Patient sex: F
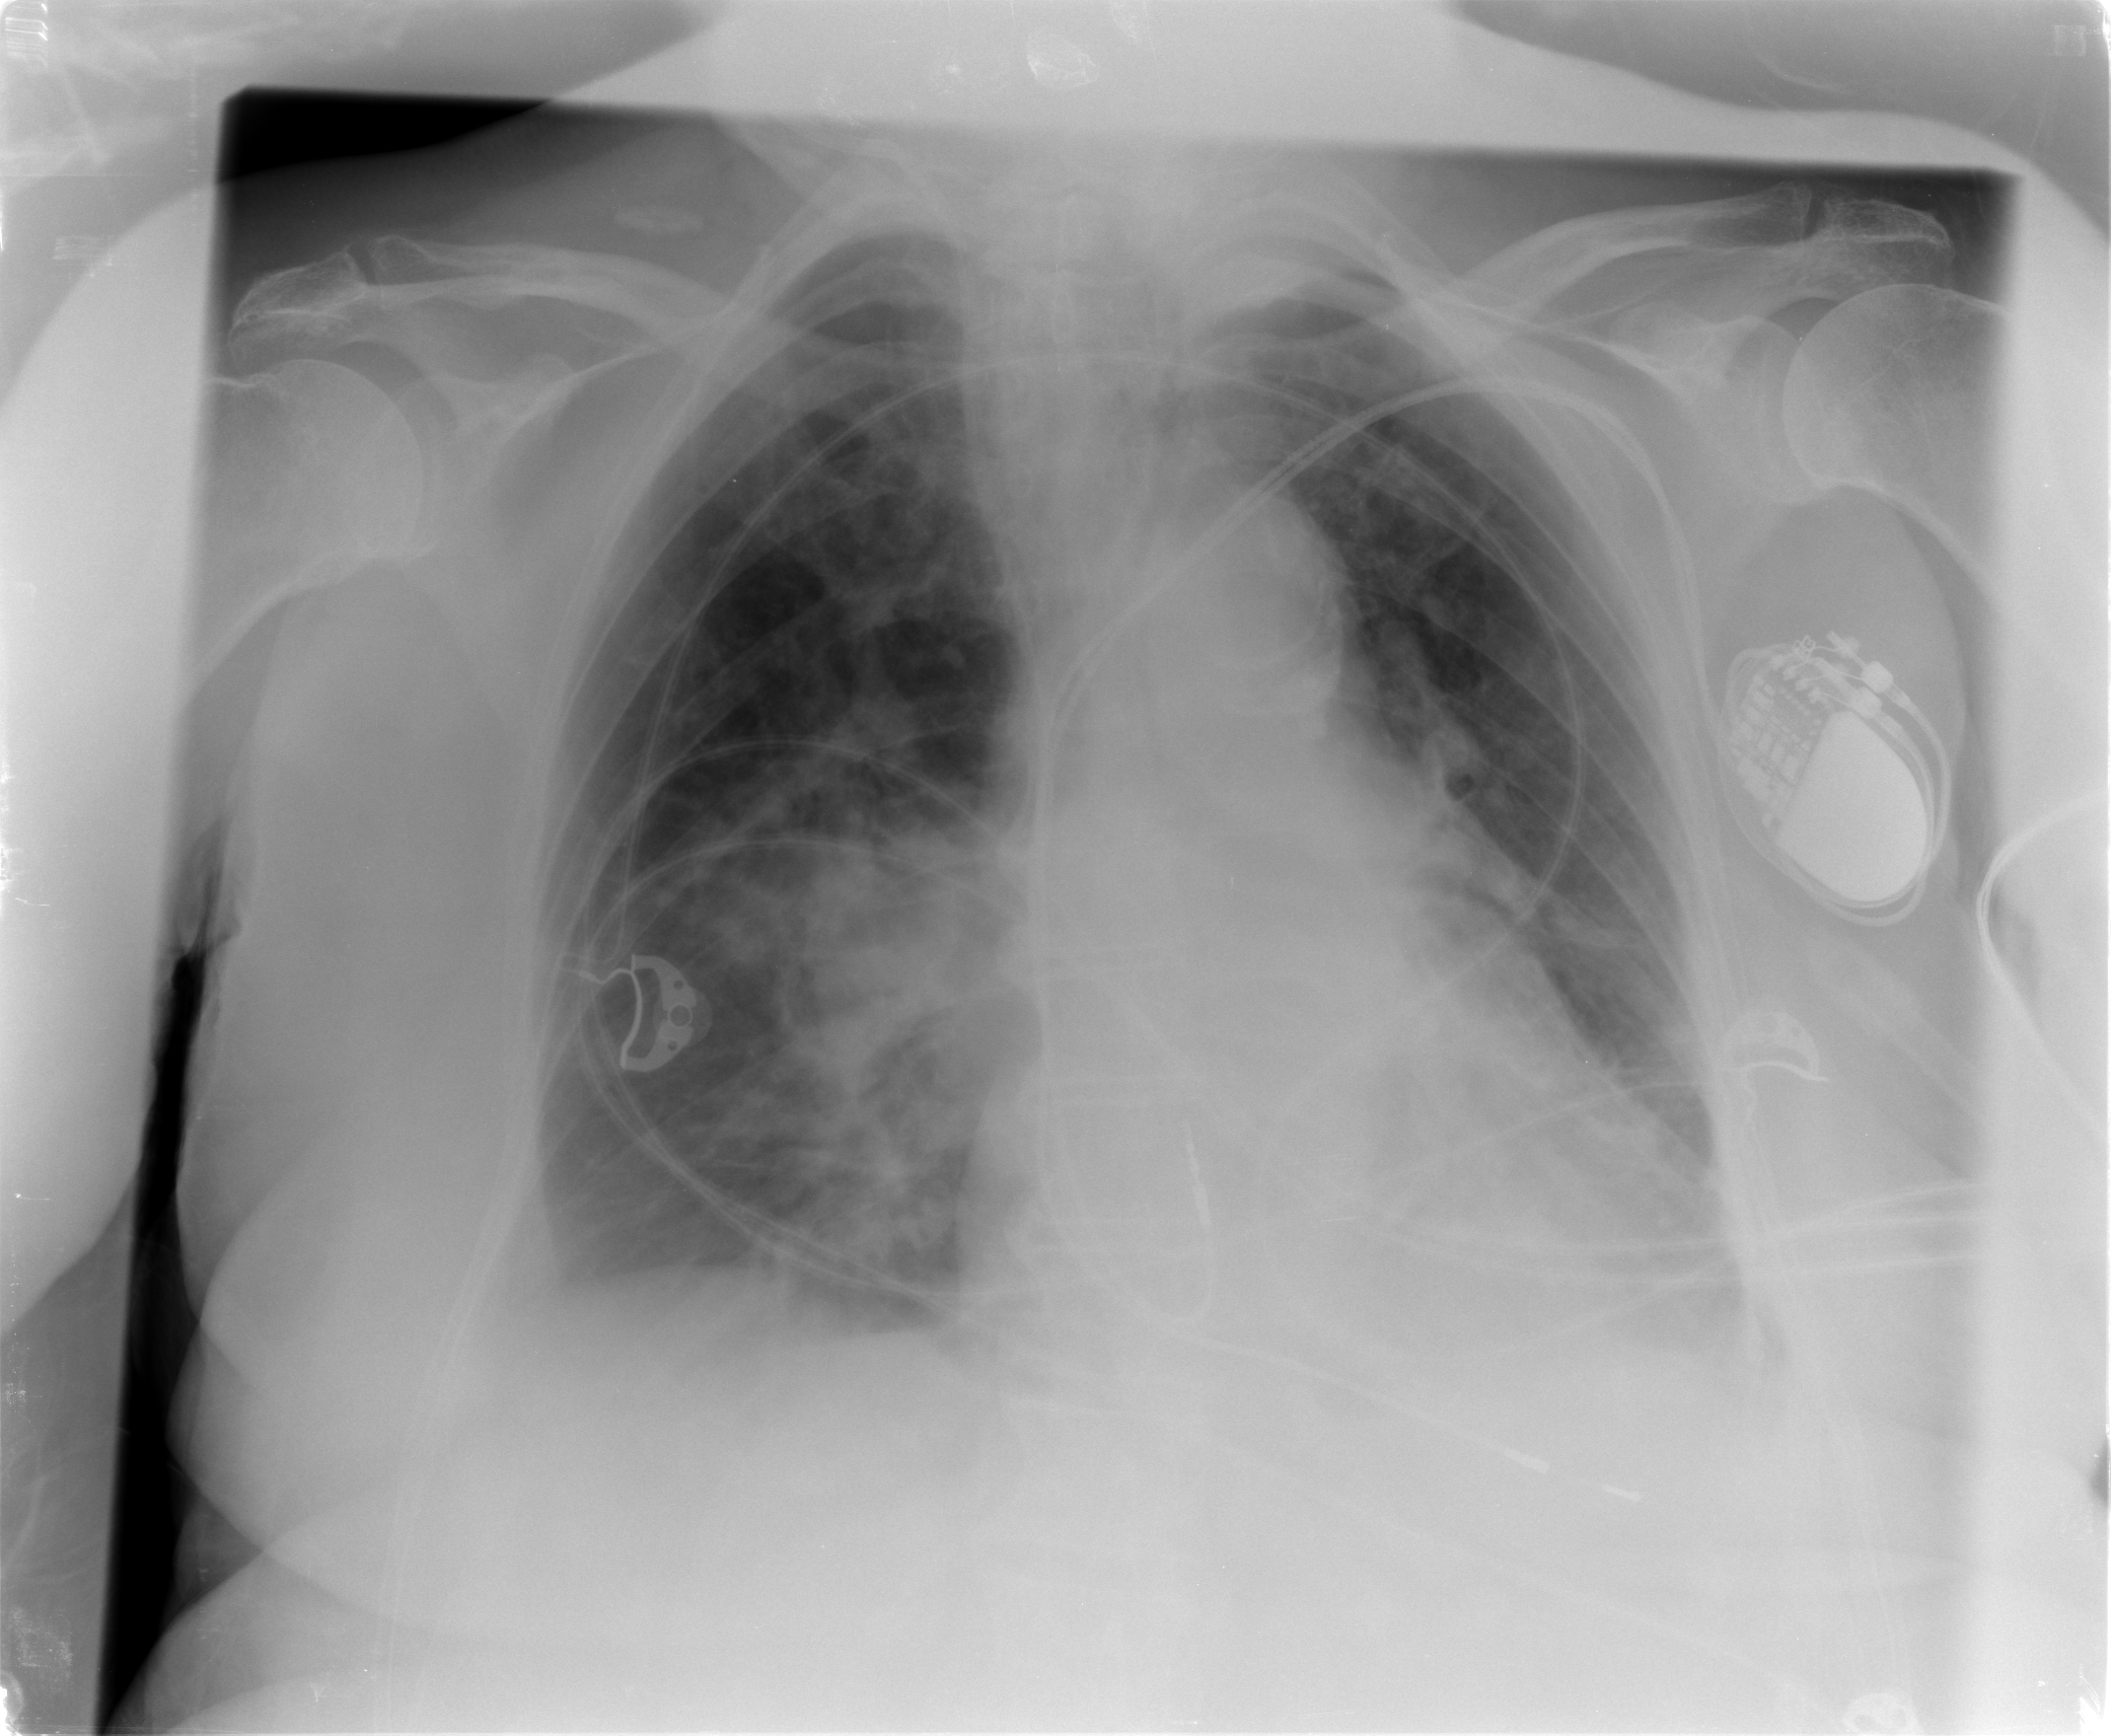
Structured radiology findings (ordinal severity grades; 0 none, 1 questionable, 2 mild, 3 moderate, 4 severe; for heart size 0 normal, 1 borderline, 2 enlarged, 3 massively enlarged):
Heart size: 1
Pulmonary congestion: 2
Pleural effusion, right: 2
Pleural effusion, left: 2
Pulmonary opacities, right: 2
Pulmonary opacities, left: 0
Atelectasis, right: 2
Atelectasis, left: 2